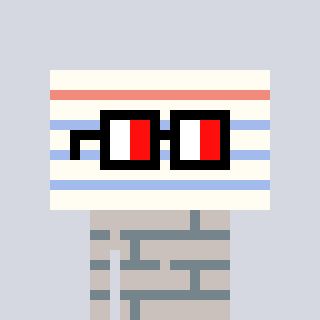
a pixel art character with square glasses with black frames and red eyes, a empty notebook page-shaped head and a foggrey-colored body on a cool background